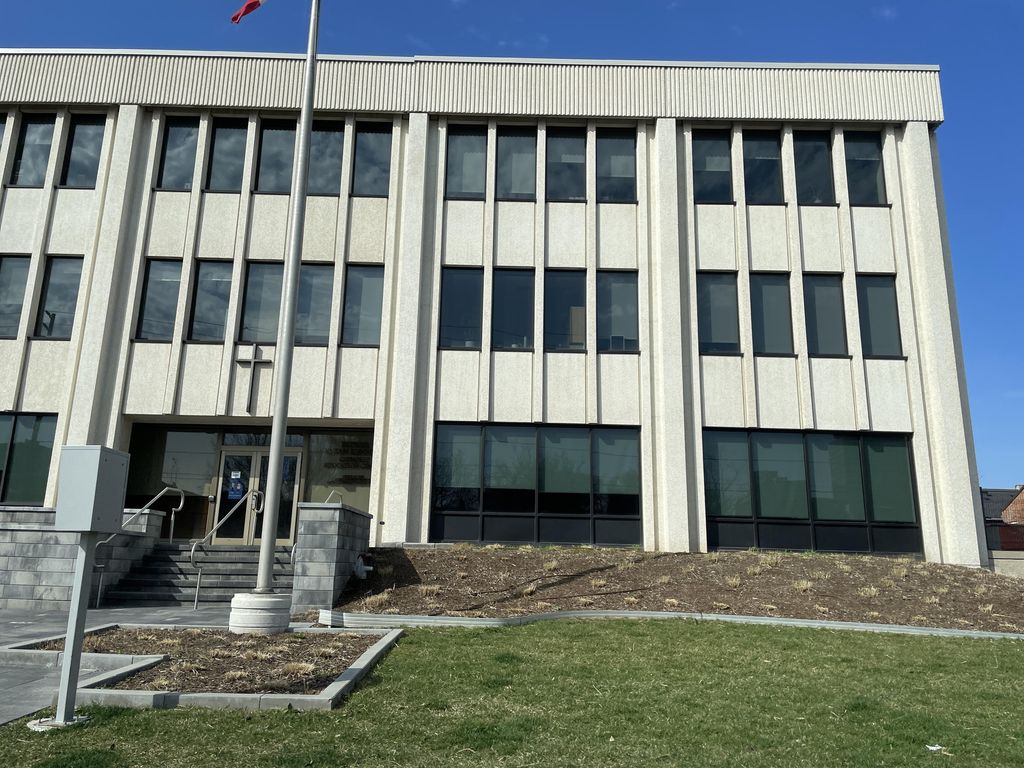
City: hamilton